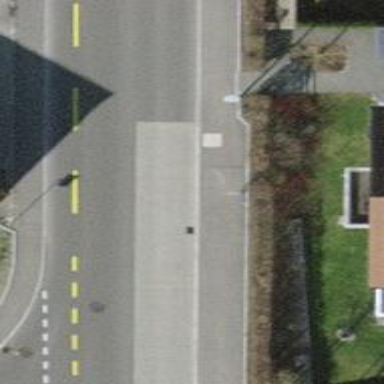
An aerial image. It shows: Bus stop with designated public transport stop position.